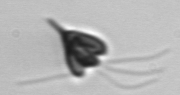
Label: Pyramimonas_longicauda